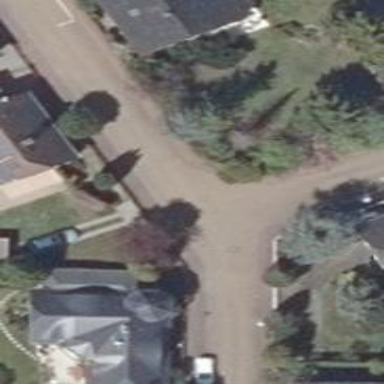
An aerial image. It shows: Residential road.